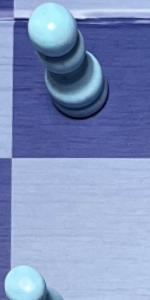
Label: Empty